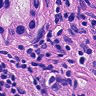
Metastatic tissue present: yes